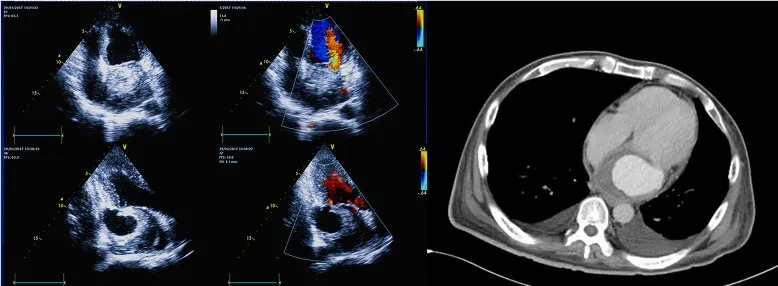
TTE showed a mass containing thrombus in the LA and a suspicious endocardial orifice beneath the root of the PML on the LV. CT revealed contrast filling the mass cavity.
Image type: radiology (ct)